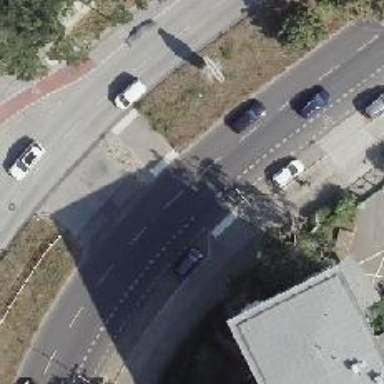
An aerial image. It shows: Unmarked crossing on the road.